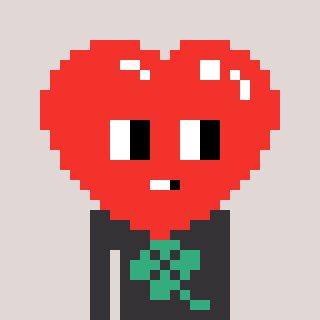
a pixel art character with square red glasses, a heart-shaped head and a grayscale-colored body on a warm background